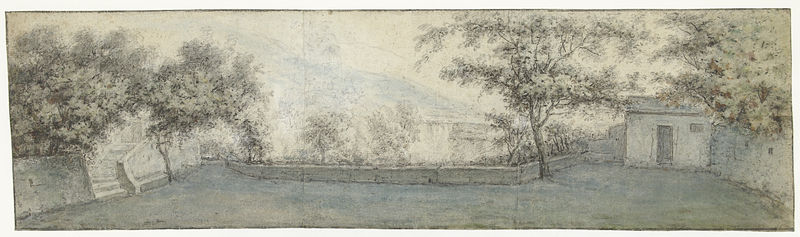
Titel: Gezicht op een terras met links en rechts een paviljoen
Künstler: Pierre Adrien Pâris
Standort: Amsterdam
Institution: Rijksmuseum
Schlagwörter: baum, grau, schwarz, zaun, weis, sepia